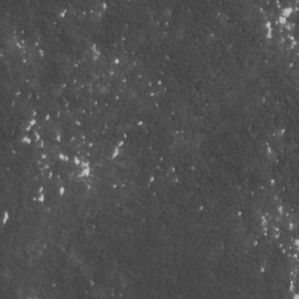
Label: frost